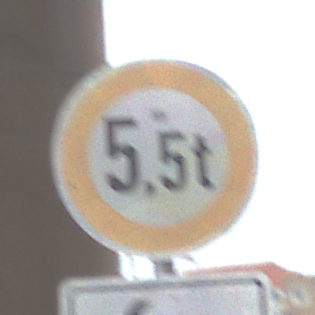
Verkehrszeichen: TatsaechlicheMasse
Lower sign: RichtungsangabeDurchPfeile2
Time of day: Midday
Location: Roofed (Beach)
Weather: Overcast
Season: NotSpecified
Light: Natural